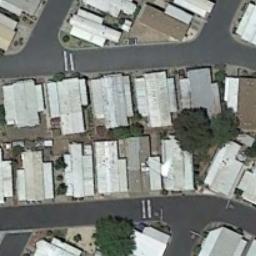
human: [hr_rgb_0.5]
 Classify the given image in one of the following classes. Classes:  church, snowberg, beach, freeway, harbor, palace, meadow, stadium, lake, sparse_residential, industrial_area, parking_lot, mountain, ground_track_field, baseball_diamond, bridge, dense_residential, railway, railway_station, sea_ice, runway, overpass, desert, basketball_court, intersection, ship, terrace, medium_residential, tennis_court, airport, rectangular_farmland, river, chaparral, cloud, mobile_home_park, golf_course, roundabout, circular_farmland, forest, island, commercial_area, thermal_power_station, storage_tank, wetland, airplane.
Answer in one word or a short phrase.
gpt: mobile_home_park